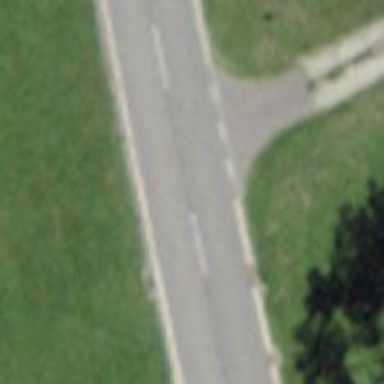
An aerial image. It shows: Asphalt road classified as tertiary.